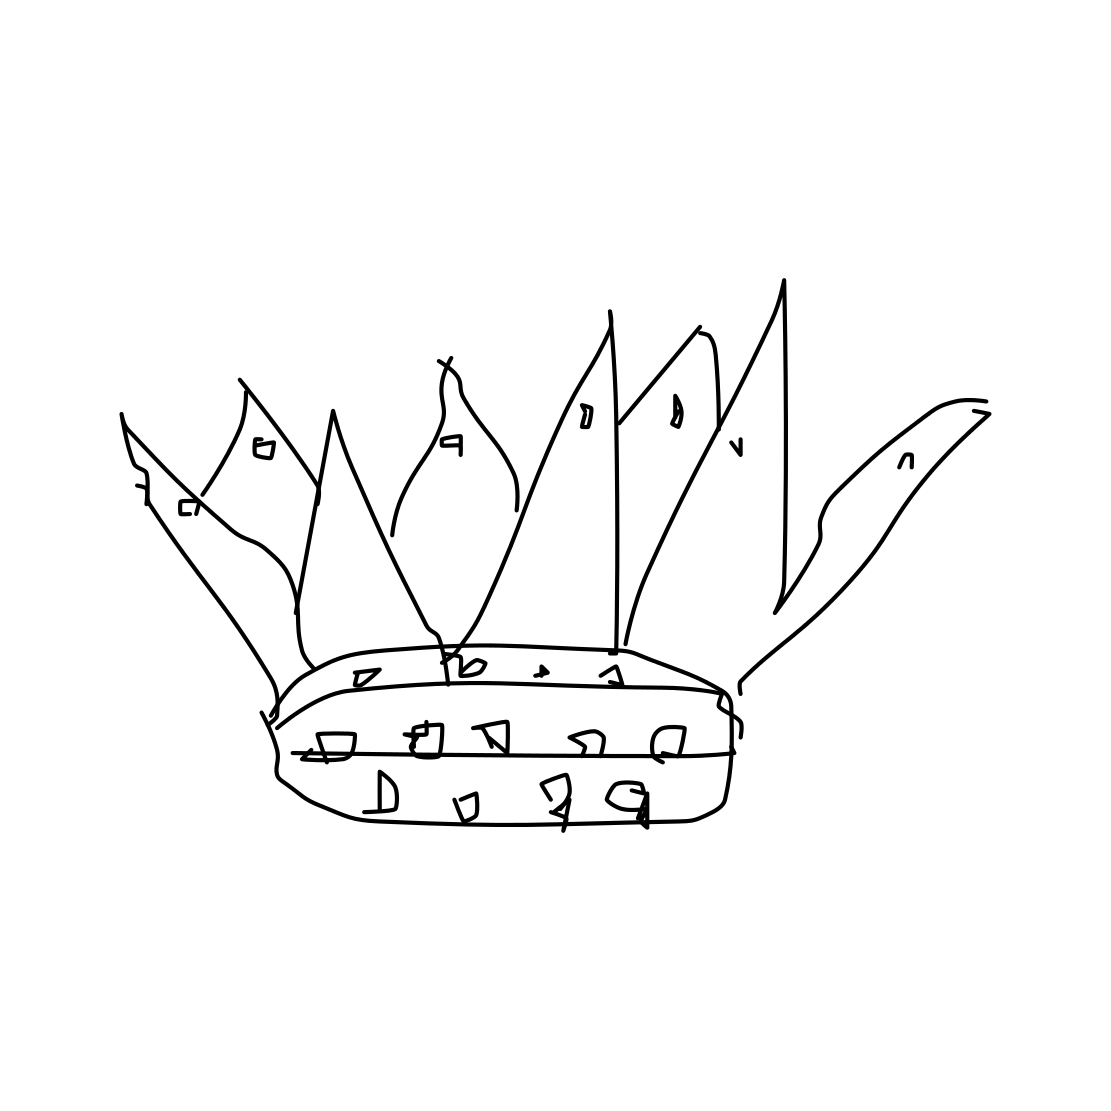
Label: crown